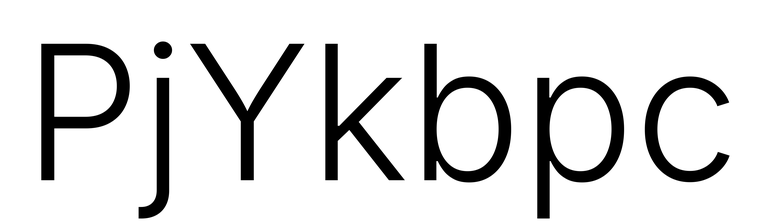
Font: Inter_Light